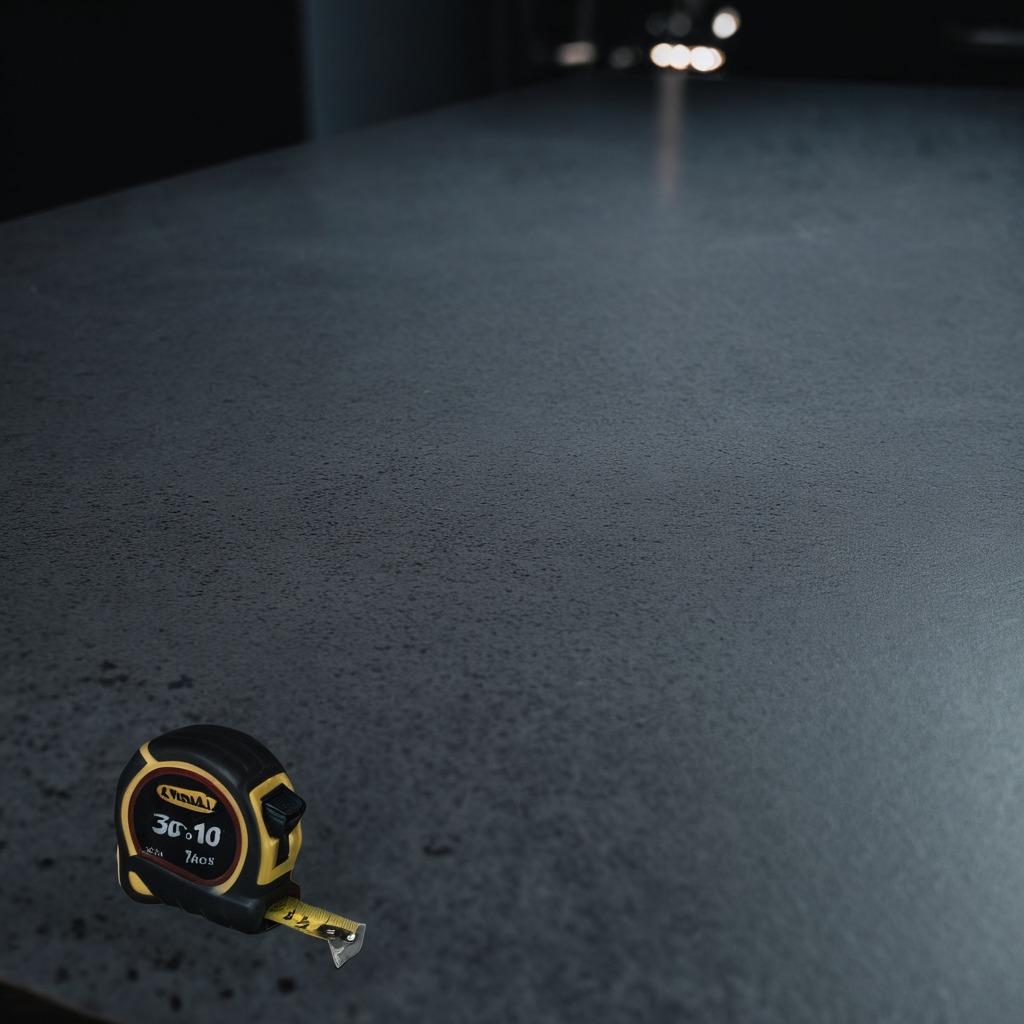
A measuring tape is lying on the clean granite table inside a workshop at night dim ambient light soft shadows worn but